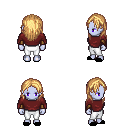
a pixel art fantasy rpg character, female body template, dark elf, purple skin, maroon long-sleeve shirt, white pants, light blonde long hairstyle, leather bracers, black slippers, four views (front, back, left, right), 2x2 character sprite sheet, small pixel art, hard edges, no anti-aliasing